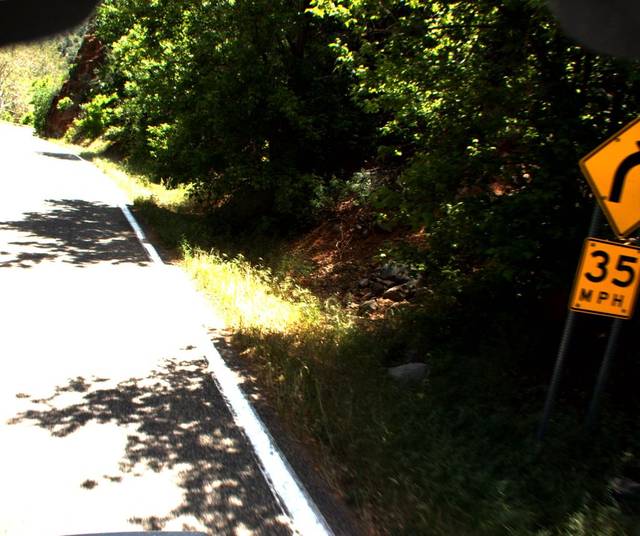
Region: United States
Coordinates: 34.907, -111.728